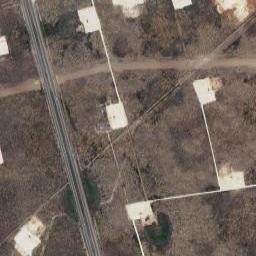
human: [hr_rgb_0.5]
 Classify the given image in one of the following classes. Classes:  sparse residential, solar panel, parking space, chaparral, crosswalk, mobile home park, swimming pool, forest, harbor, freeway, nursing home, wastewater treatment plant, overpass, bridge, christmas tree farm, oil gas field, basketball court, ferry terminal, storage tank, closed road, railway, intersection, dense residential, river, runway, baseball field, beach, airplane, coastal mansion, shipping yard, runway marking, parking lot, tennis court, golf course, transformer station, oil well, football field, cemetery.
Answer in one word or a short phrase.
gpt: oil gas field